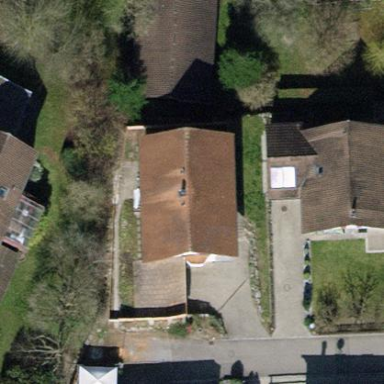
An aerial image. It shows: Detached building with gabled roof.